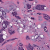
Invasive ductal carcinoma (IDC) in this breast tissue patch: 1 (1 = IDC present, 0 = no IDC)